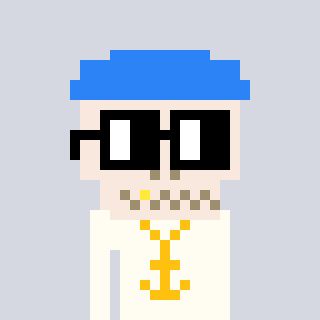
a pixel art character with square black glasses, a skeleton-hat-shaped head and a grayscale-colored body on a cool background